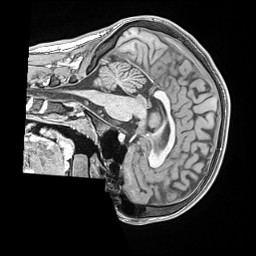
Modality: T1w
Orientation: sagittal
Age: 15
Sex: male
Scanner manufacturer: siemens
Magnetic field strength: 1.5 T
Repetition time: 2.04 s
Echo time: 0.00308 s